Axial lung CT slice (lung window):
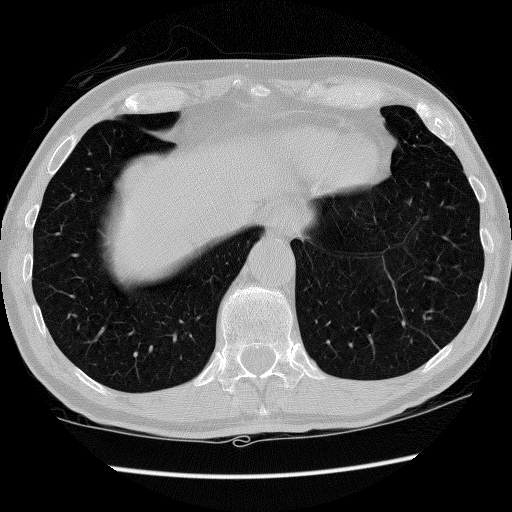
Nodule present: no